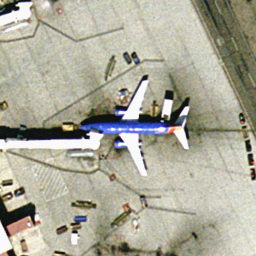
Label: airplane